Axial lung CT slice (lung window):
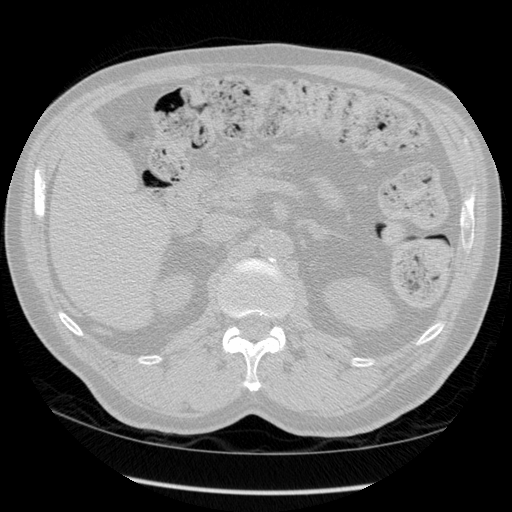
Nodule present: no